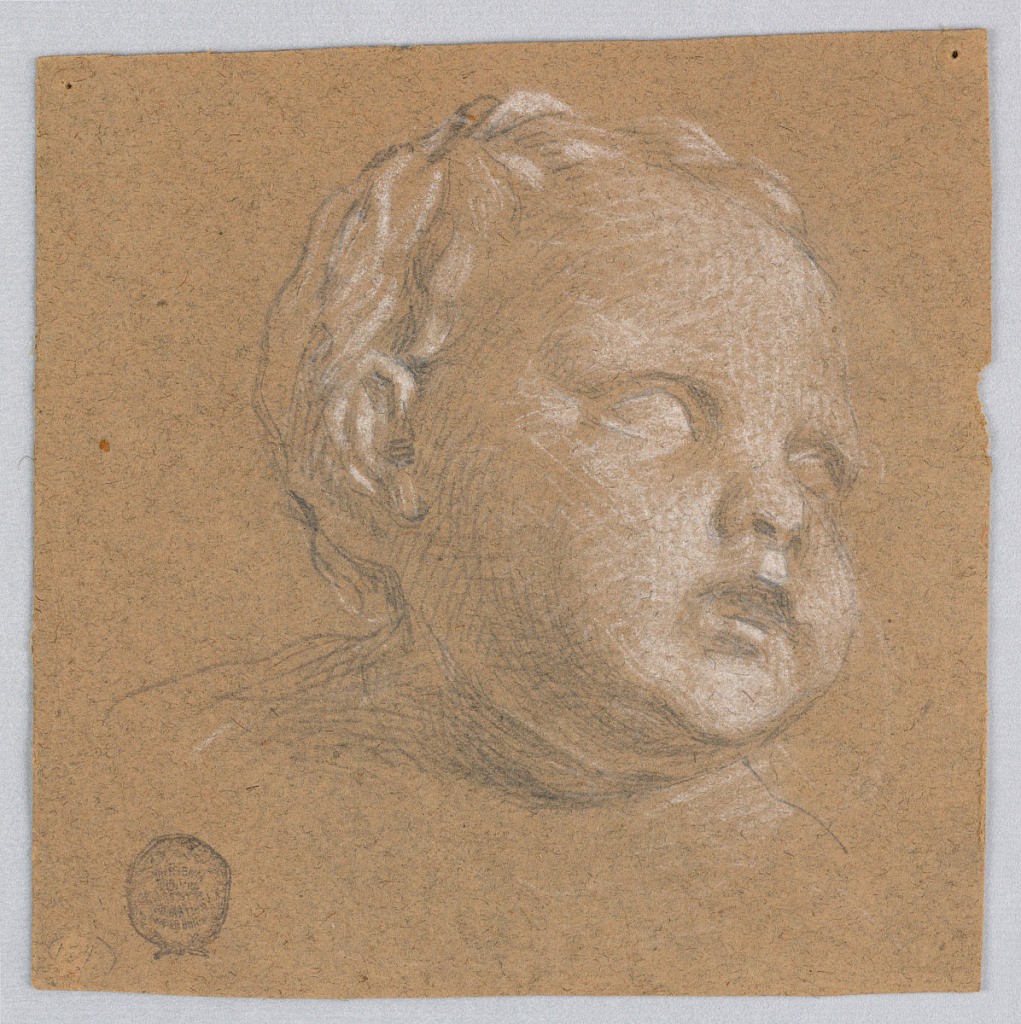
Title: Study of Child's Head
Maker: Francis Augustus Lathrop, American, 1849–1909
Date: ca. 1895
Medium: Graphite and white chalk on red-brown paper
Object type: Drawing
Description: Child's face turned toward the right. Shadow on the neck.